Question: As shown in the following picture, an AttributedString is drawn on a JPanel (500X500).
The 'FontMetrics.getStringBounds()' of that AttributedString gives a width of 164.0, as indicated by the trace output.
'''
java.awt.geom.Rectangle2D$Float[x=0.0,y=-12.064453,w=164.0,h=15.09375]
'''
However, the picture suggests the width should be 300-400 (because the width of the panel is 500).
Could you help to comment the reason and the workaround ?

### MyJFrame.java
'''
import javax.swing.*;
import java.awt.*;
import java.awt.font.TextAttribute;
import java.text.AttributedString;
class MyJPanel extends JPanel {
MyJPanel() {
setPreferredSize(new Dimension(500,500));
}
@Override
public void paintComponent(Graphics gold) {
super.paintComponent(gold);
Graphics2D g = (Graphics2D)gold;
//
AttributedString text = new AttributedString("Bunny rabits and flying ponies");
text.addAttribute(TextAttribute.FONT, new Font("Arial", Font.BOLD, 24), 0, "Bunny rabits".length());
text.addAttribute(TextAttribute.FOREGROUND, Color.RED, 0, "Bunny rabits".length());
text.addAttribute(TextAttribute.FONT, new Font("Arial", Font.BOLD & Font.ITALIC, 32), 17, 17 + "flying ponies".length());
text.addAttribute(TextAttribute.FOREGROUND, Color.BLUE, 17, 17 + "flying ponies".length());
FontMetrics fm = g.getFontMetrics();
System.out.println(fm.getStringBounds(text.getIterator(), 0, text.getIterator().getEndIndex(), g));
g.drawString(text.getIterator(), 50, 50);
//
g.dispose();
}
}
public class MyJFrame extends JFrame {
public static void main(String[] args) {
MyJFrame frame = new MyJFrame();
frame.setContentPane(new MyJPanel());
frame.setDefaultCloseOperation(JFrame.EXIT_ON_CLOSE);
frame.pack();
frame.setVisible(true);
}
}
'''
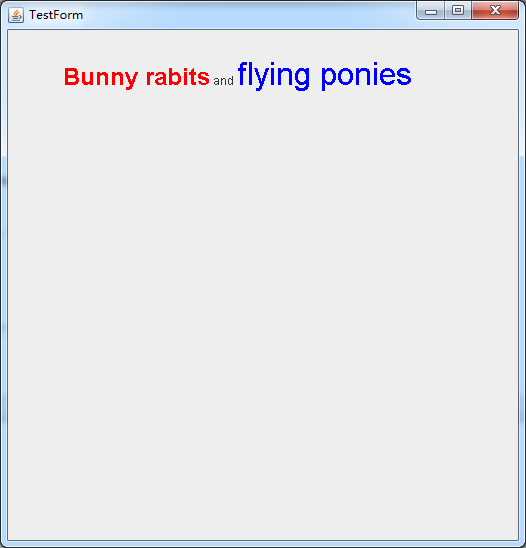
Answer: 'FontMetrics fontMetrics = graphics.getFontMetrics()' returns a 'FontMetrics' object based on the single font currently set on the 'graphics' object. You are not changing the font used by 'graphics' explicitly so it uses the default font designated for 'JPanel' by the current L&F.
'FontMetrics' methods related to bounds calculation accept a "simple" 'CharacterIterator' (which does not provide font information) instead of 'AttributedCharacterIterator' (which does). Hence 'fontMetrics.getStringBounds()' simply calculates the text bounds based on the single font of the same size.
You need to use 'java.awt.font.TextLayout' to determine the proper bounds when using 'AttributedCharacterIterator' with different fonts and font sizes:
'''
TextLayout textLayout = new TextLayout(
text.getIterator(),
g.getFontRenderContext()
);
Rectangle2D.Float textBounds = ( Rectangle2D.Float ) textLayout.getBounds();
g.drawString( text.getIterator(), 50, 50 );
// lets draw a bounding rect exactly around our text
// to be sure we calculated it properly
g.draw( new Rectangle2D.Float(
50 + textBounds.x, 50 + textBounds.y,
textBounds.width, textBounds.height
) );
'''